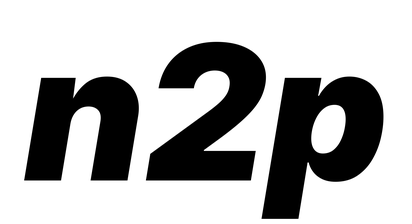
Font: Inter-Italic_Black_Italic